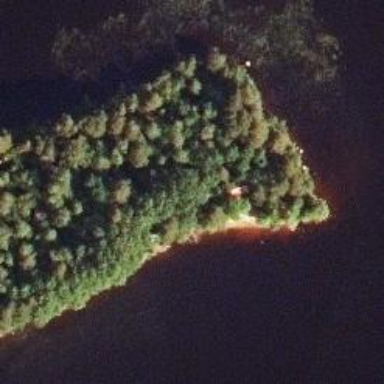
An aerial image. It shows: Islet surrounded by woodland.